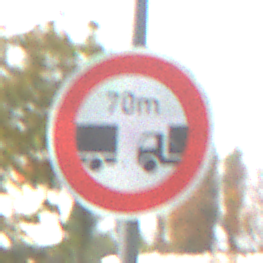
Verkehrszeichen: VerbotUnterschreitenMindestabstand
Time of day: MorningAfternoon
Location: Outdoor (Suburban)
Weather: PartlyCloudy
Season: NotSpecified
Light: Natural